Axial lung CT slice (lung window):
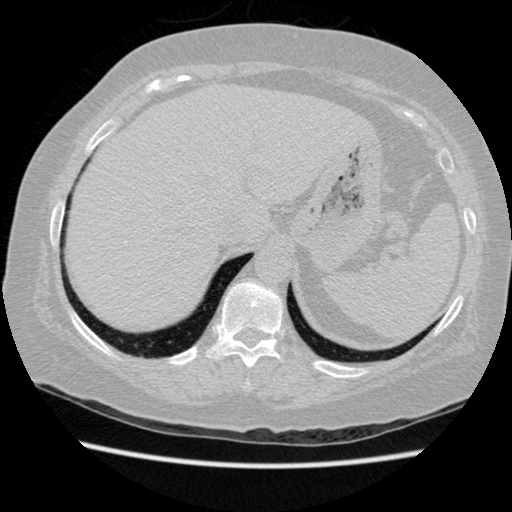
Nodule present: no